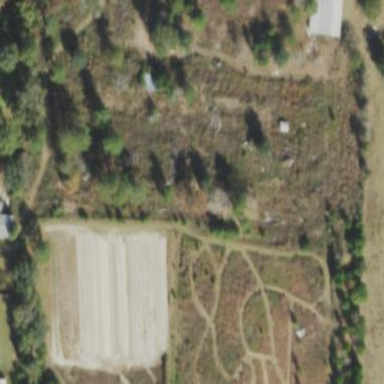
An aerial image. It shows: Plant nursery area.